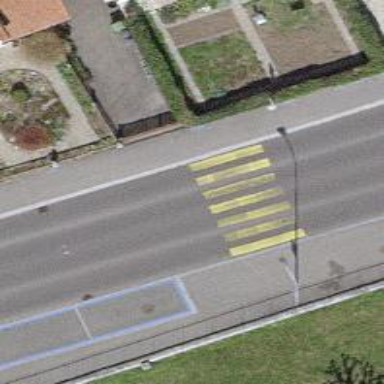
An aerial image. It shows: Uncontrolled zebra crossing on the road.